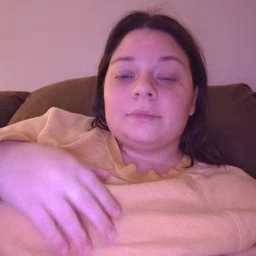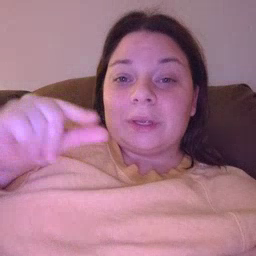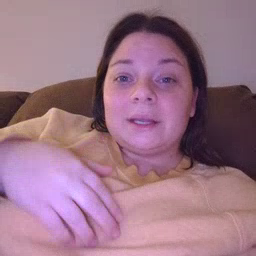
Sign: green